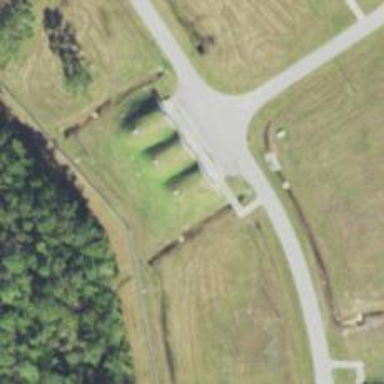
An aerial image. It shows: Military bunker.